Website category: sports
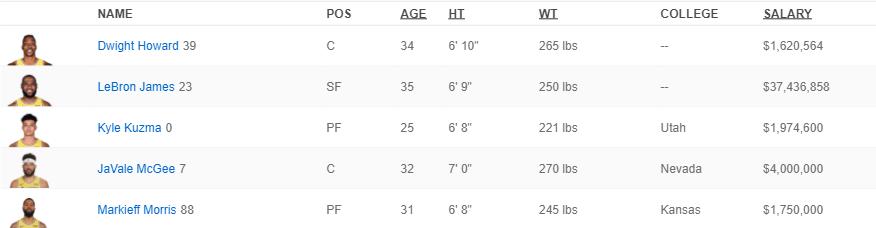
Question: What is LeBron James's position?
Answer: SF

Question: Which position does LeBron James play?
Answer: SF

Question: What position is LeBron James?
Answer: SF

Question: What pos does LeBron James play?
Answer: SF

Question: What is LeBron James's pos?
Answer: SF

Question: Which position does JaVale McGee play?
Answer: C

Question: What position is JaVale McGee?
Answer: C

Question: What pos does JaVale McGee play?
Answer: C

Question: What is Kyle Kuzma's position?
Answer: PF

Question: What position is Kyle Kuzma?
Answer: PF

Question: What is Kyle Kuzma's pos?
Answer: PF

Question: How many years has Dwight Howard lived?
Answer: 34

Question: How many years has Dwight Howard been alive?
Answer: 34

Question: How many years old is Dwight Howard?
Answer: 34

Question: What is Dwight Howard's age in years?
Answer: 34

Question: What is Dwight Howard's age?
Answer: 34

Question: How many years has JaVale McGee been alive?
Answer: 32

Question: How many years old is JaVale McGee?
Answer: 32

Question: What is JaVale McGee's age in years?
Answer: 32

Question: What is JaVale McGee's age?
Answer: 32

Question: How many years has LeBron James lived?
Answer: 35

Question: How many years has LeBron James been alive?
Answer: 35

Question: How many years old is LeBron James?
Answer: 35

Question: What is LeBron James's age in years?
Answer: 35

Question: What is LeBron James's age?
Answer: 35

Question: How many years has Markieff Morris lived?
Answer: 31

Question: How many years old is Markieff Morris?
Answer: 31

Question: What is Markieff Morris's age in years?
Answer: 31

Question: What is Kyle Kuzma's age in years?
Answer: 25

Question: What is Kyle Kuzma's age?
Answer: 25

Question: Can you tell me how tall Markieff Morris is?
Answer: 6' 8"

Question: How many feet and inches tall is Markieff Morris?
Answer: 6' 8"

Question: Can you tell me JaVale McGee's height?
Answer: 7' 0"

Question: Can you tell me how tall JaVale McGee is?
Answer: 7' 0"

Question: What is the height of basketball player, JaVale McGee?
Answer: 7' 0"

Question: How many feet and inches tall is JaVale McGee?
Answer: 7' 0"

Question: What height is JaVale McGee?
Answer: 7' 0"

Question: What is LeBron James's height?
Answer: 6' 9"

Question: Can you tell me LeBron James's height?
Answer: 6' 9"

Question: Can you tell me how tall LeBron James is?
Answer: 6' 9"

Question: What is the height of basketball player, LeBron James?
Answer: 6' 9"

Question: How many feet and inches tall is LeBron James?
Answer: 6' 9"

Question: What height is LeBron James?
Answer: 6' 9"

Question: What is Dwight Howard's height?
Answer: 6' 10"

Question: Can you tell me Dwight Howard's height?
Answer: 6' 10"

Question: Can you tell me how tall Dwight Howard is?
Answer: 6' 10"

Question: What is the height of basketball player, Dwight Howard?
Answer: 6' 10"

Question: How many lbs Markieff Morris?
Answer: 245 lbs

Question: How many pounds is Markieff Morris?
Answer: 245 lbs

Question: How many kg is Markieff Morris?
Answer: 245 lbs

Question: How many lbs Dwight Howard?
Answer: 265 lbs

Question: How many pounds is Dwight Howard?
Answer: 265 lbs

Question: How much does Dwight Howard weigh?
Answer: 265 lbs

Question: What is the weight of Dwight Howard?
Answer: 265 lbs

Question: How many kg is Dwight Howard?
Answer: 265 lbs

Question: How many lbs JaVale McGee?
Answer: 270 lbs

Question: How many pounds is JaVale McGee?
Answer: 270 lbs

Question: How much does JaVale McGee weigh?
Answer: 270 lbs

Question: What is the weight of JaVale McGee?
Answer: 270 lbs

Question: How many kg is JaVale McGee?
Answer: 270 lbs

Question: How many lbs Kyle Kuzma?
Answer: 221 lbs

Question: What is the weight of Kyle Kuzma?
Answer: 221 lbs

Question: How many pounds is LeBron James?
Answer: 250 lbs

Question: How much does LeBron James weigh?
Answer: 250 lbs